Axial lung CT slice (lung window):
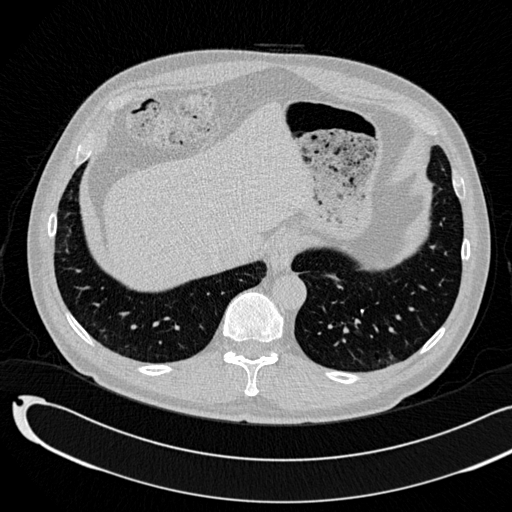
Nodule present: yes
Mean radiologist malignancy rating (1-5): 3.5